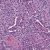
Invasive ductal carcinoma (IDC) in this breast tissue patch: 1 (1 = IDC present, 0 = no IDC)